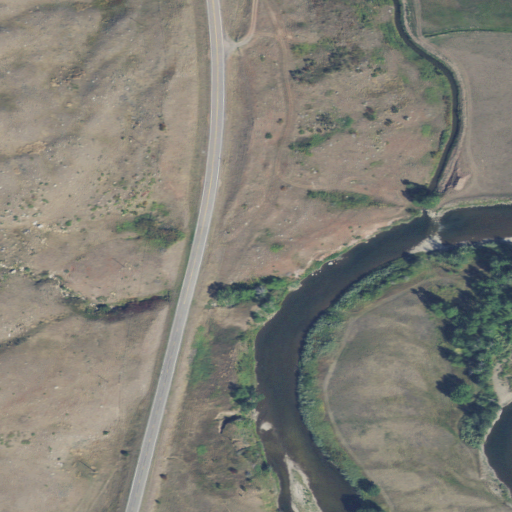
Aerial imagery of valley in Montana named Baker Draw containing shrub, grassland, woody wetlands, herbaceous wetlands, open water, pasture, and evergreen forest